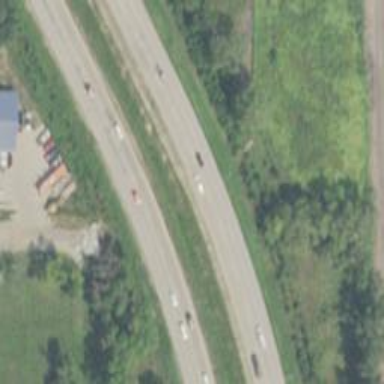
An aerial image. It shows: Primary highway designated as expressway.